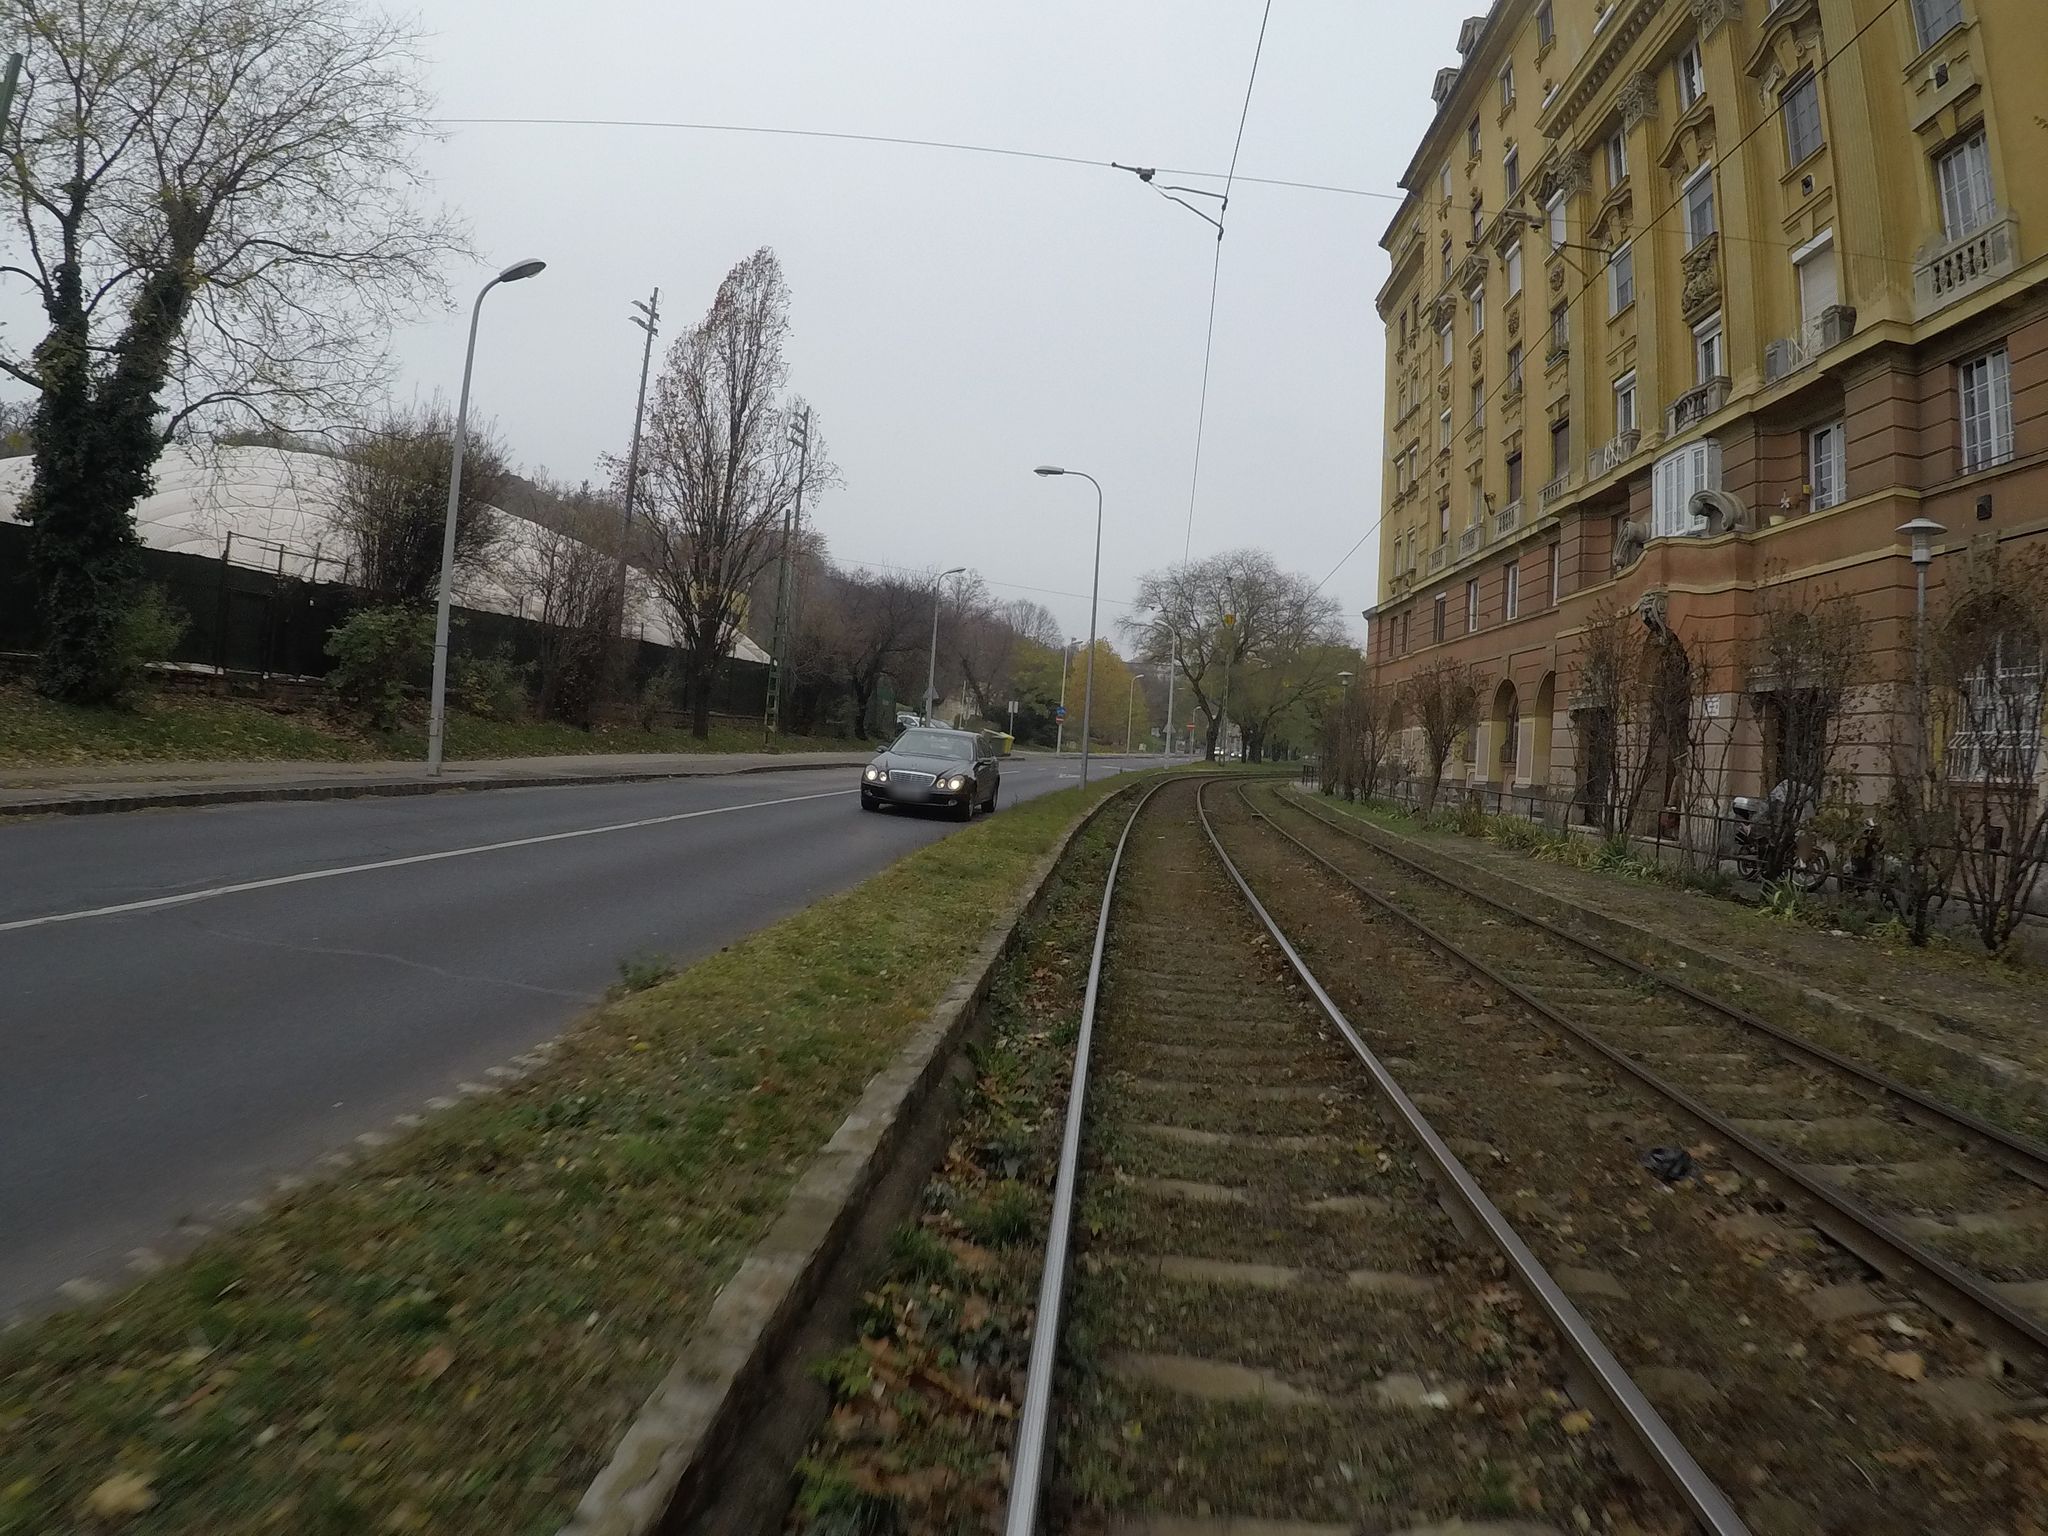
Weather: cloudy
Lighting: day
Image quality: good
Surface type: railway
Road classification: cycleway
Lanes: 2
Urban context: urban centre
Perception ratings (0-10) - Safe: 6.84, Lively: 6.33, Beautiful: 3.7, Boring: 7.88, Depressing: 4.88, Wealthy: 7.5